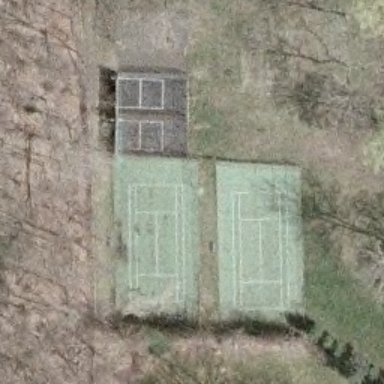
Two tennis courts arranged neatly with some withered plants surrounded .